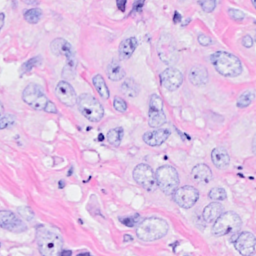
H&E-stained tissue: Breast